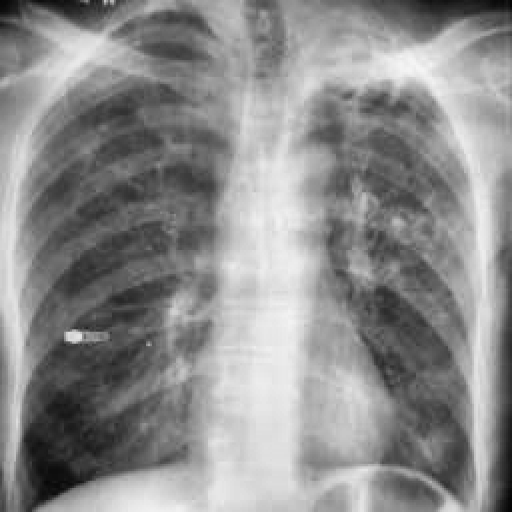
Finding: TUBERCULOSIS